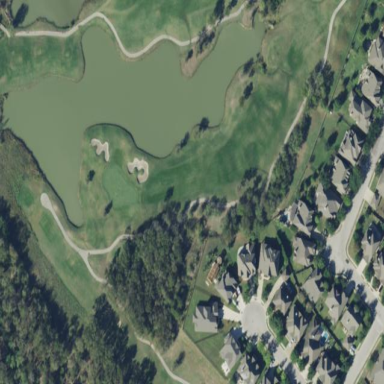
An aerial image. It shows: Water hazard in golf course. The hazard is natural water feature.